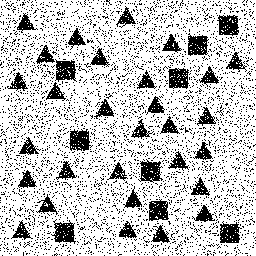
Squares: 9
Triangles: 29
Stars: 0
Total shapes: 38